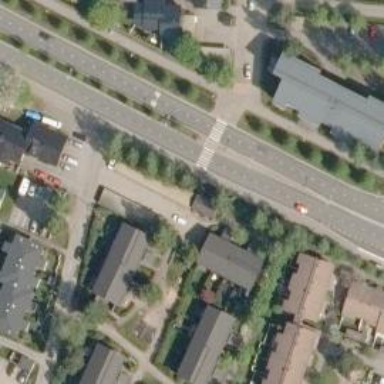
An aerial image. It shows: Asphalt cycleway.